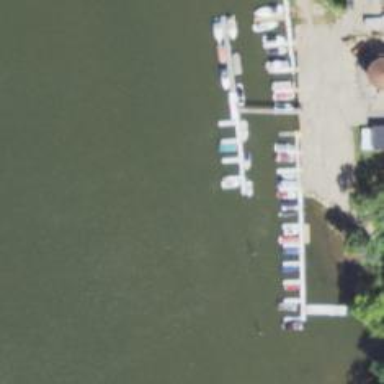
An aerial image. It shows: Pier with mooring facilities.